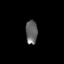
Tissue: lung
Cell type: Endothelial cells
Senescence score: 0.5603
Nuclear area (px): 277
Mean DAPI intensity: 99.426